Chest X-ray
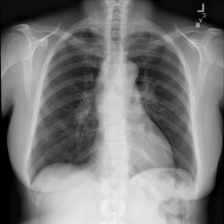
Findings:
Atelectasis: negative
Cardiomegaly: negative
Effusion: negative
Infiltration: negative
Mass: negative
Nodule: negative
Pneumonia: negative
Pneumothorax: negative
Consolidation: negative
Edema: negative
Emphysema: negative
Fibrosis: negative
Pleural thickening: negative
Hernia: negative